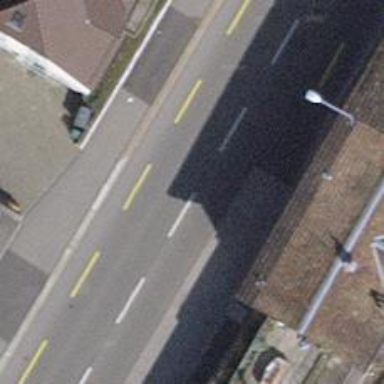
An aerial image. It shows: Bus stop with stop position for public transport.